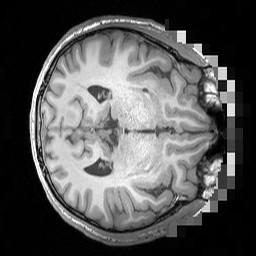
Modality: T1w
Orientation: axial
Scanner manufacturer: siemens
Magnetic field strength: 3 T
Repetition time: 1.5 s
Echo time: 0.00291 s